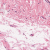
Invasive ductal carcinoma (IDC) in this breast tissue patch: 0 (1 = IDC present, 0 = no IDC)